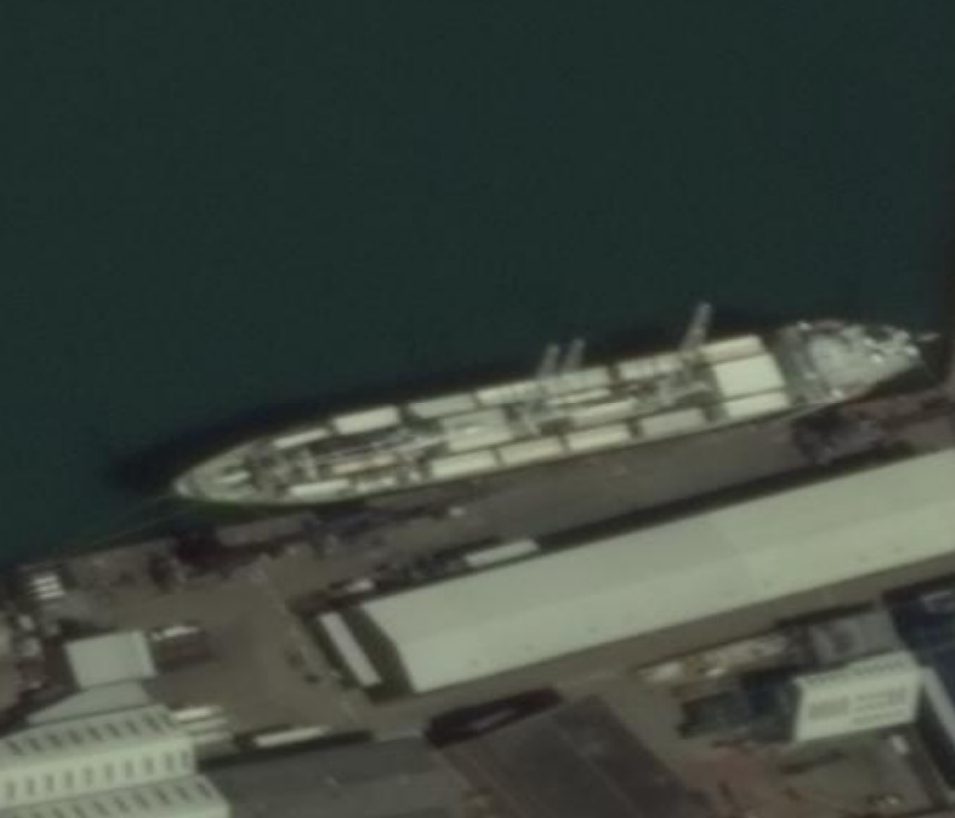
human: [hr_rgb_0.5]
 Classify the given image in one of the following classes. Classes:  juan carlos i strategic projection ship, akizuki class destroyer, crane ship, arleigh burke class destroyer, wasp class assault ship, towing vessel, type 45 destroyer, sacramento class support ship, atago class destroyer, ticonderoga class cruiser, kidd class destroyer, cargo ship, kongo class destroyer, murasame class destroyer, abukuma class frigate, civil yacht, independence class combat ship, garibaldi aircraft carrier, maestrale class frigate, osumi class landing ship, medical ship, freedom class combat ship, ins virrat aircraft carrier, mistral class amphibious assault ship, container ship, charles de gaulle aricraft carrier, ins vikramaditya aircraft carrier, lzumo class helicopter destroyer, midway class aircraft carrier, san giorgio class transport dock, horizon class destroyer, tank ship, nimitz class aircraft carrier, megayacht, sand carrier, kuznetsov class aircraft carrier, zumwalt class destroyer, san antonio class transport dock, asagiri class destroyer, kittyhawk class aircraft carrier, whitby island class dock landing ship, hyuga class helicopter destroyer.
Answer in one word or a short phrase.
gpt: Cargo ship